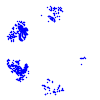
Particle: kaon